Interaction volume radius: 10 \u00c5
Interaction volume height: 10 \u00c5
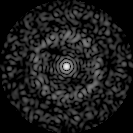
Disorder parameter: 0.8533